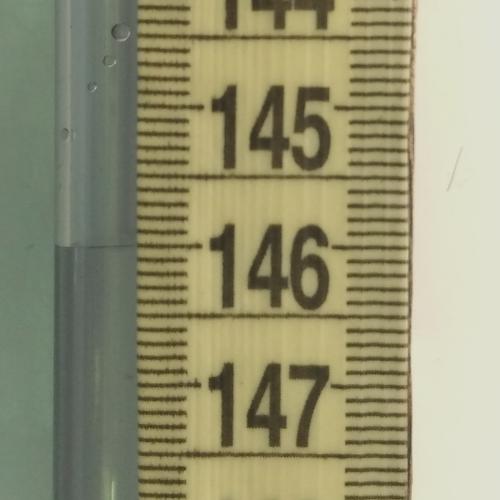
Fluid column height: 146.0 cm